Question: Why the button not run from mobile?
<URL>
'''
<a href="https://twitter.com/share" class="twitter-share-button" data-url="url" data- text="blablabla" data-via="nn" data-size="large">Tweet</a>
<script>!function(d,s,id){var js,fjs=d.getElementsByTagName(s)[0],p=/^http:/.test(d.location)?'http':'https';if(!d.getElementById(id)){js=d.createElement(s);js.id=id;js.src=p+'://platform.twitter.com/widgets.js';fjs.parentNode.insertBefore(js,fjs);}}(document, 'script', 'twitter-wjs');</script>
'''

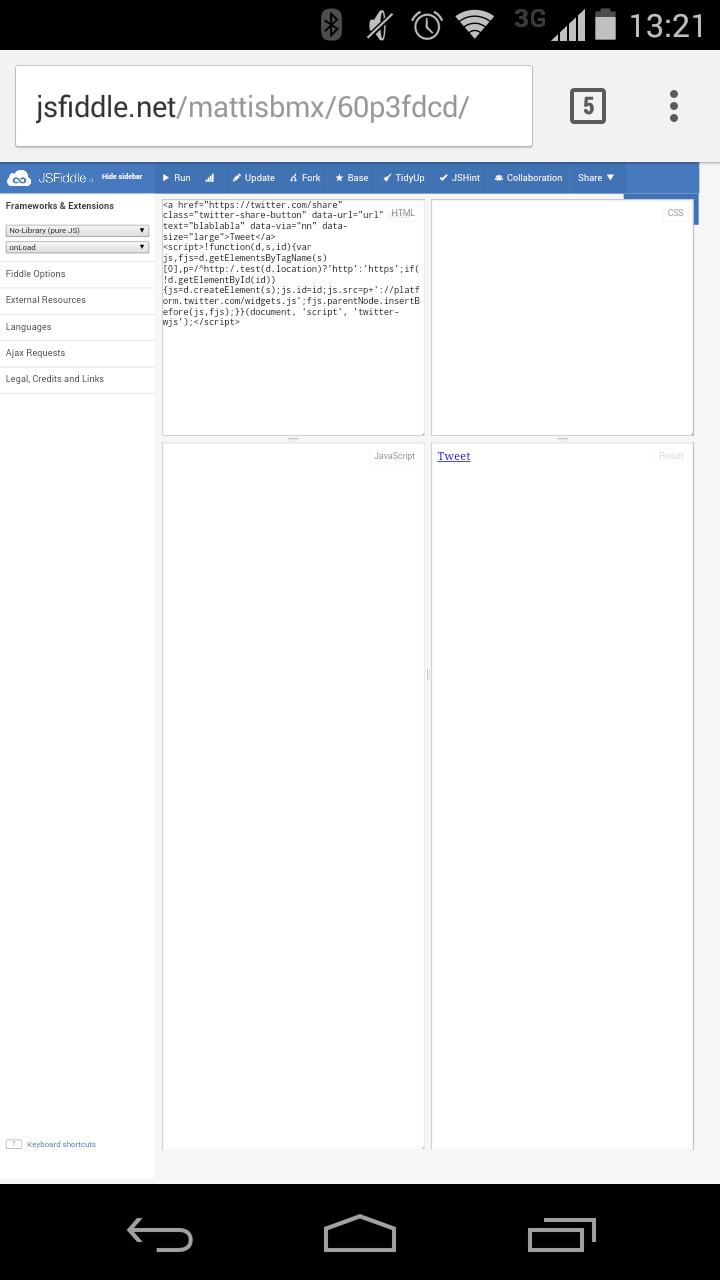
Answer: I needed to add the widgets.js to javascript